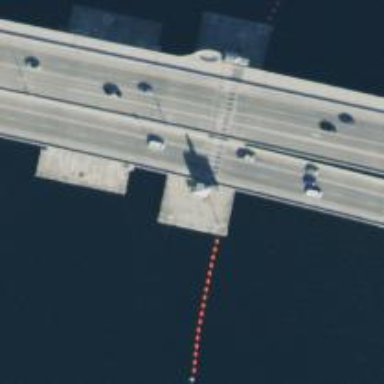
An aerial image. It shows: Pier supporting bridge.